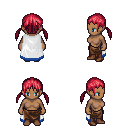
a pixel art fantasy rpg character, female body template, human, dark skin, white trimmed cape, robe skirt, ruby red twin-tailed hairstyle, brown shoes, four views (front, back, left, right), 2x2 character sprite sheet, small pixel art, hard edges, no anti-aliasing